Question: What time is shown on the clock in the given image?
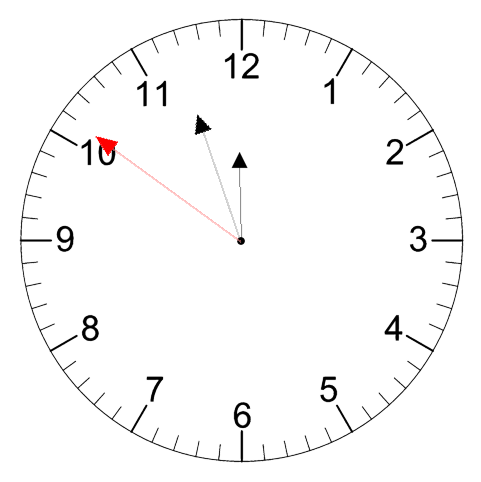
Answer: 11:56:51